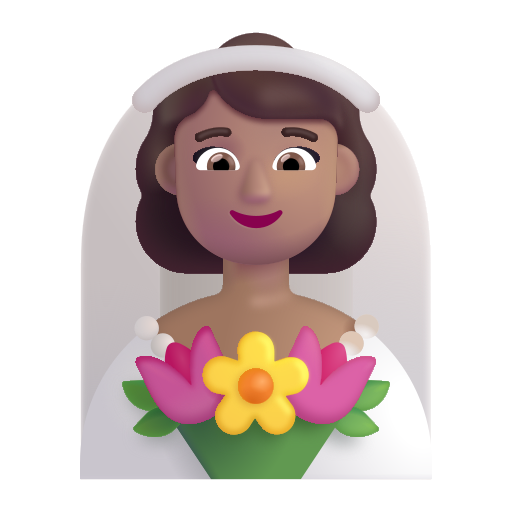
woman with veil color